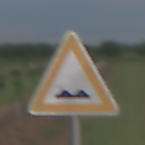
Verkehrszeichen: UnebeneFahrbahn
Umgebung: Outdoor, Nature
Tageszeit: SunriseSunset
Wetter: PartlyCloudy
Licht: Natural
Jahreszeit: NotSpecified
Kontrast: LowContrast